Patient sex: M
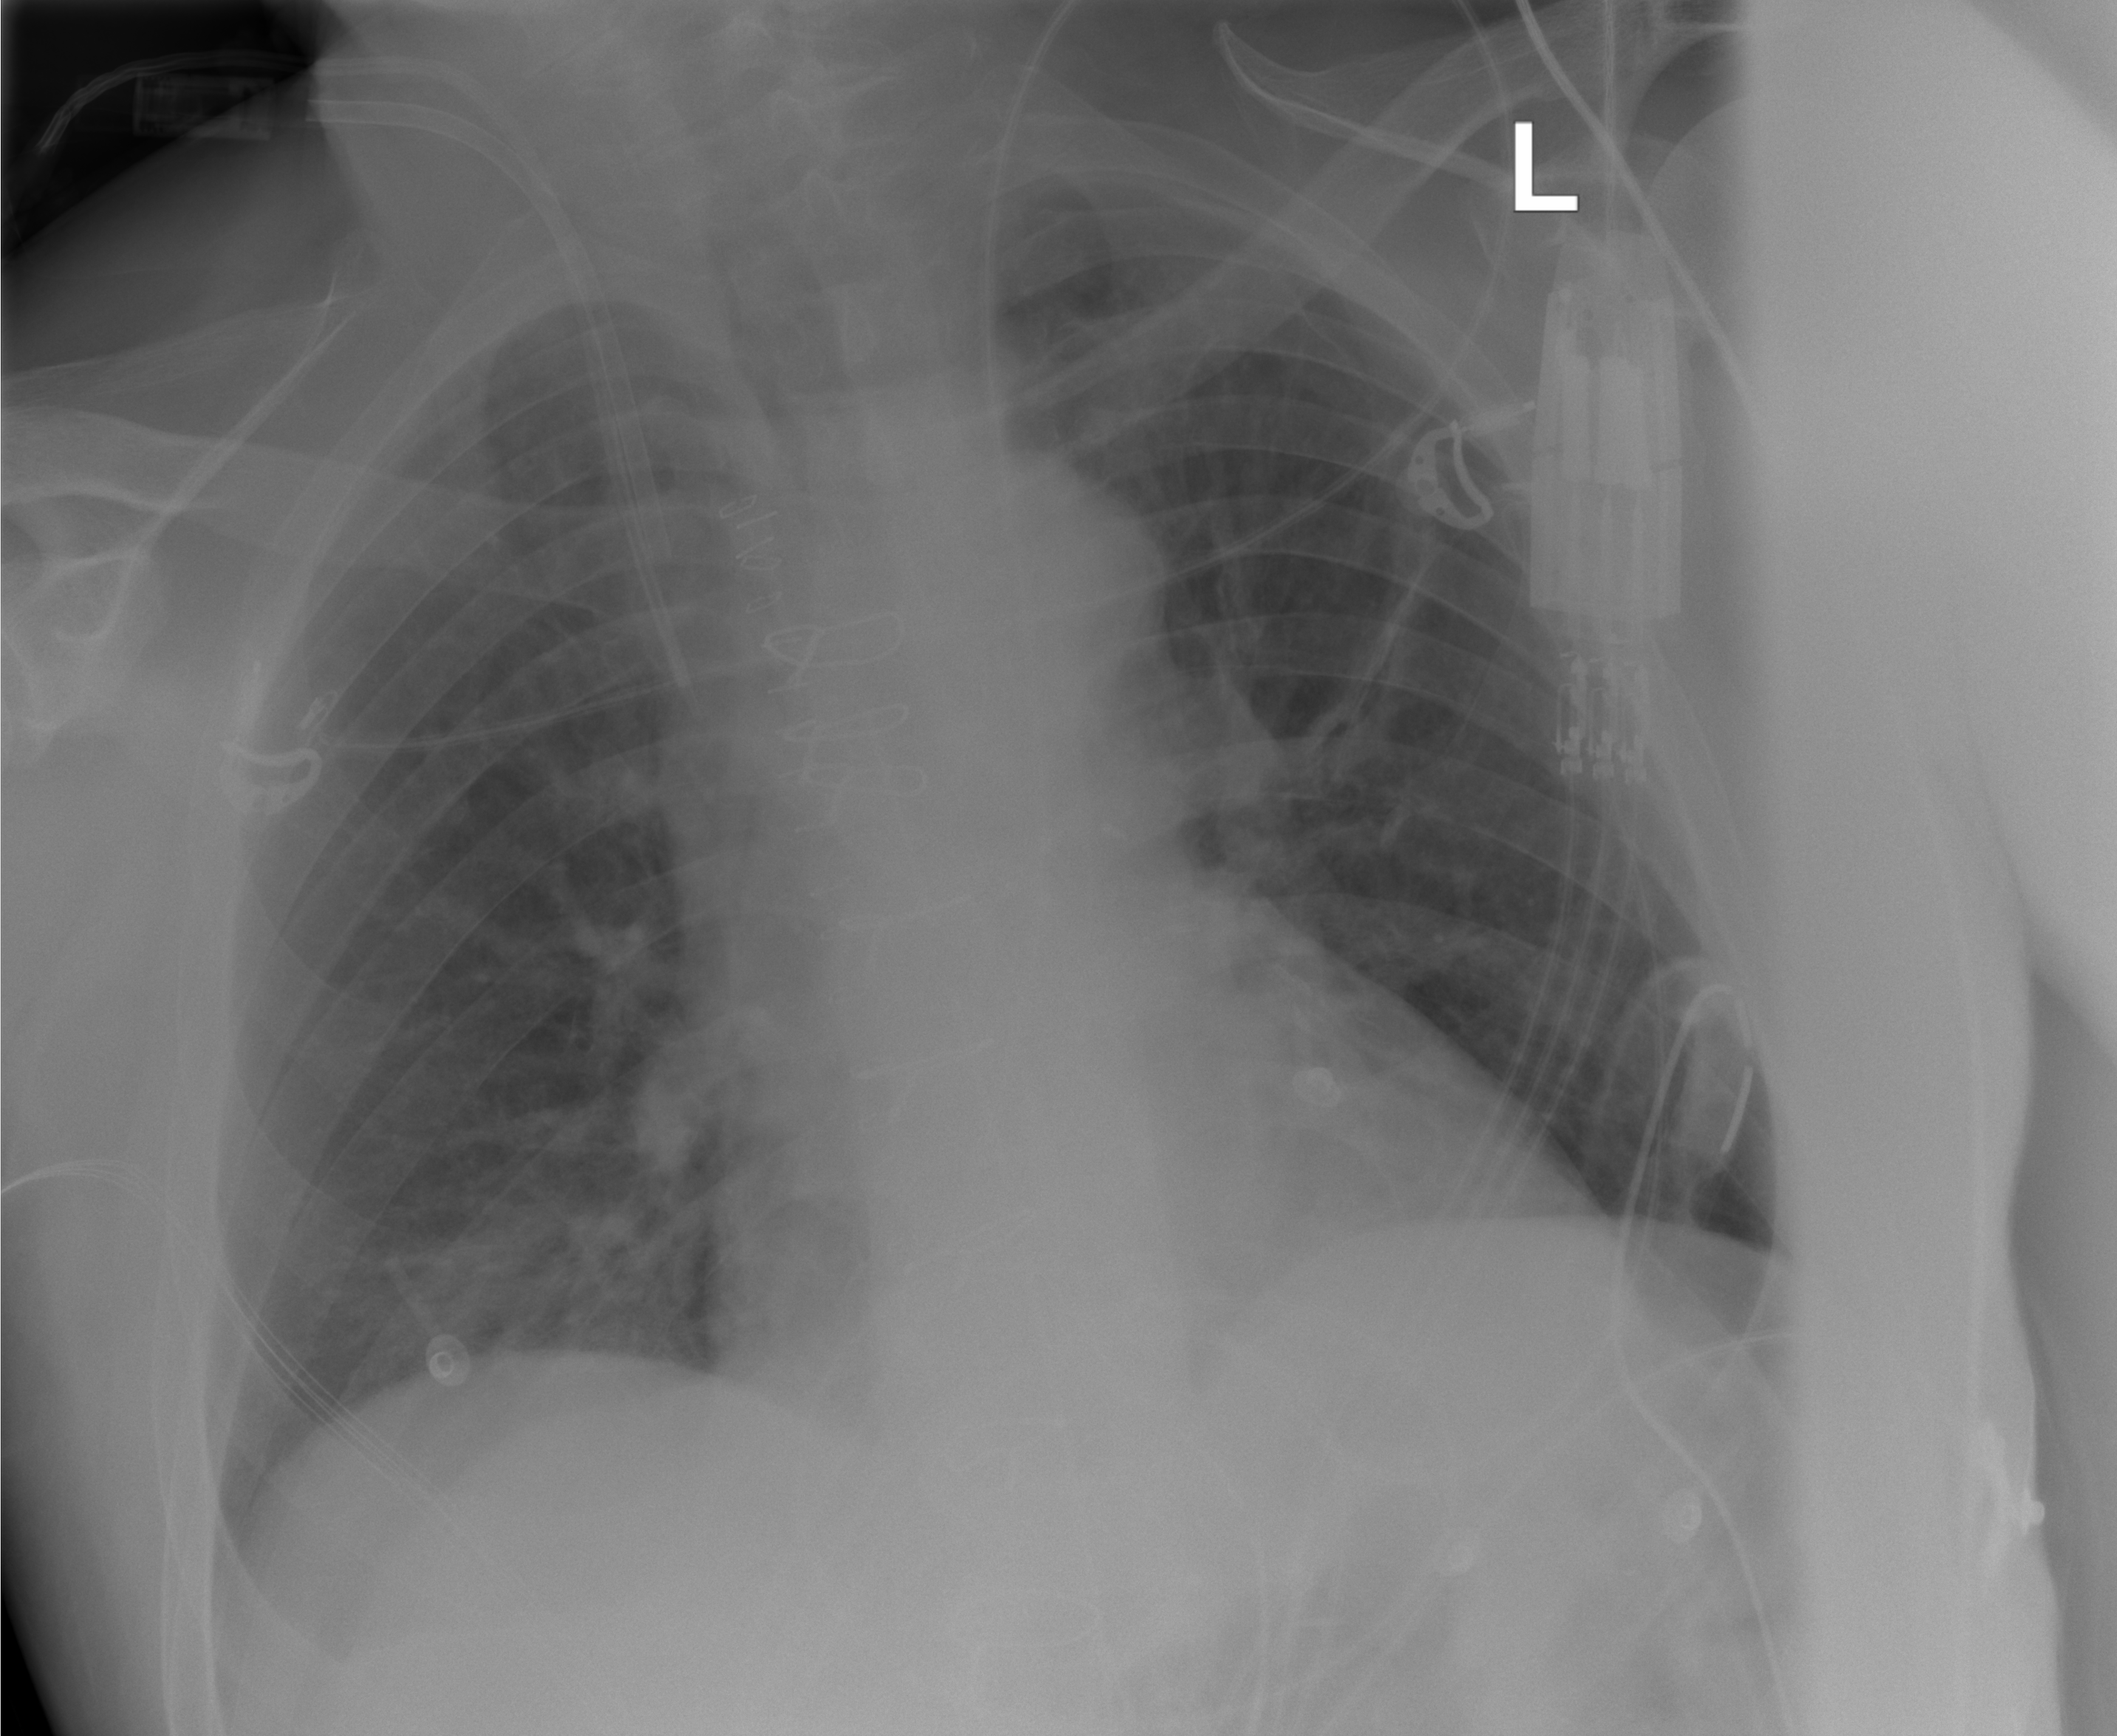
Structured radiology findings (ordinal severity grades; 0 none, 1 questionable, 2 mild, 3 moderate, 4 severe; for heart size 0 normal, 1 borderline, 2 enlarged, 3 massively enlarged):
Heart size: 0
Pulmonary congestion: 0
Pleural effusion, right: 0
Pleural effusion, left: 0
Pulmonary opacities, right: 0
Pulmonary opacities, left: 0
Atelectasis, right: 2
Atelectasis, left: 0